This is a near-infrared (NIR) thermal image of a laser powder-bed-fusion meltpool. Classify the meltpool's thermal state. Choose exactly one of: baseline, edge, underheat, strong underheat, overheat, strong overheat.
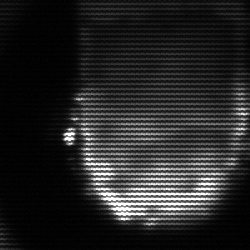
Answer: baseline